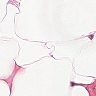
Metastatic tissue present: no